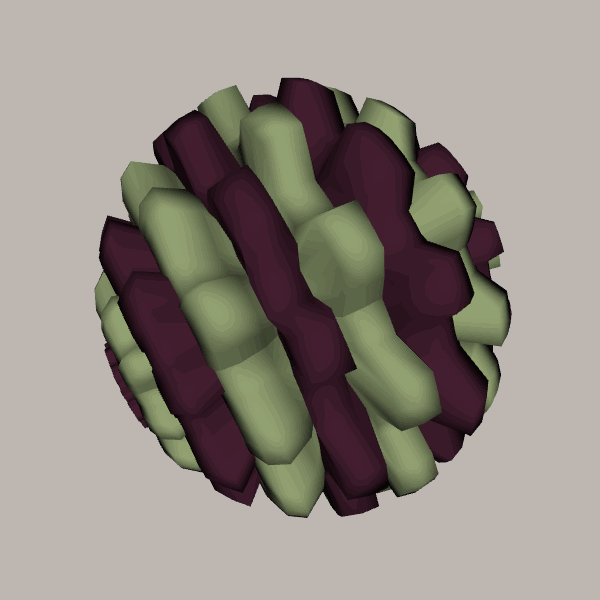
Background: light